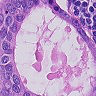
Metastatic tissue present: yes